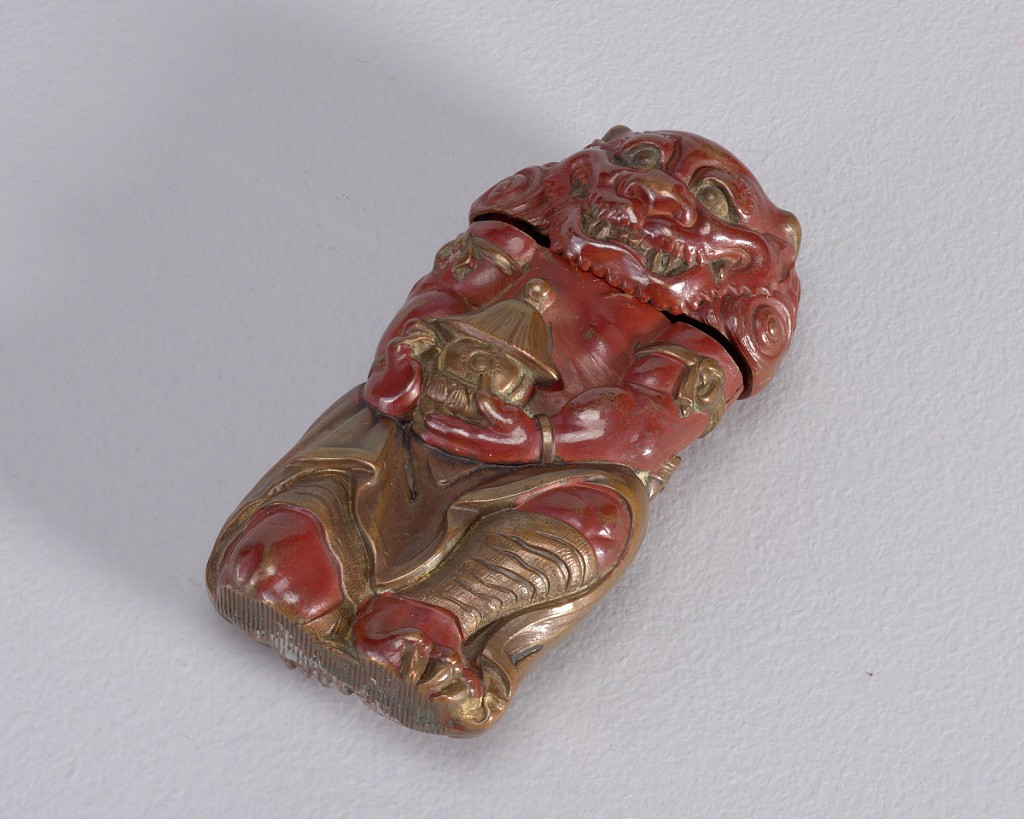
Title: Oni Demon
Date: late 19th century
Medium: Patinated copper
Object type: Matchsafe
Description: In the form of the demon Oni, with small upright horns, curly hair, broad  nose, wide, toothy grin, clawed fingers and toes, holding lantern; body rust-red in color, with facial features, lantern, garments and claws in copper. Head hinged at back, flips open as lid. Striker on bottom.